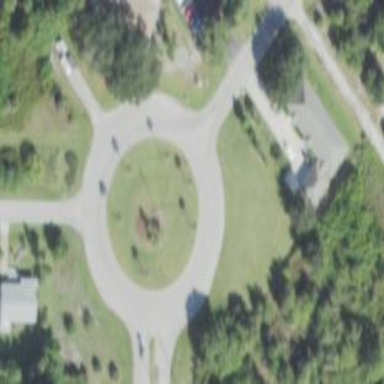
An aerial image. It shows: Tertiary road leading to roundabout.